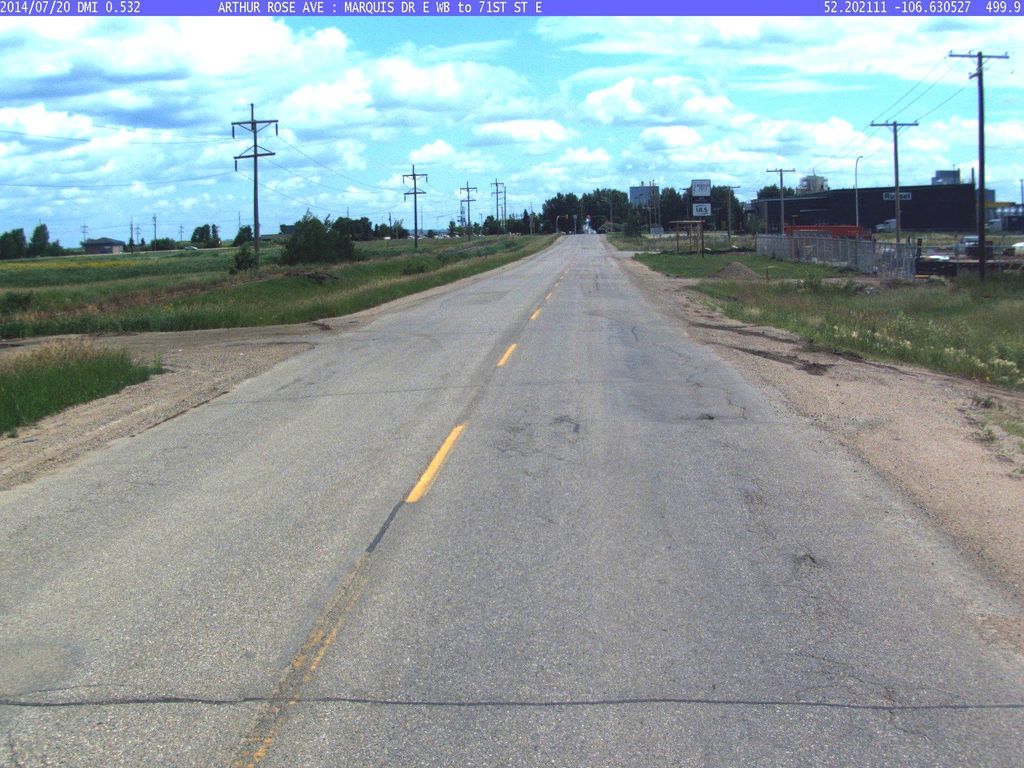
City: saskatoon